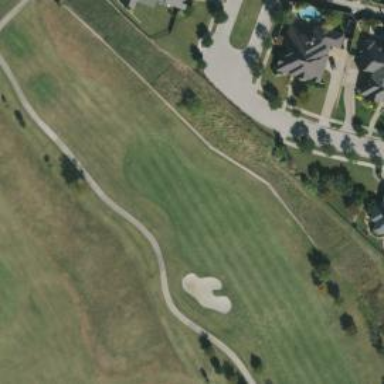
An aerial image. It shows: Grassy area designated as golf fairway.